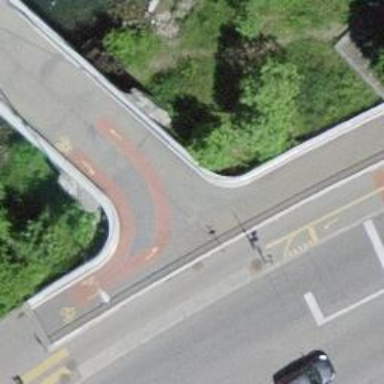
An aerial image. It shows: Suspension bridge over cycleway with asphalt surface.